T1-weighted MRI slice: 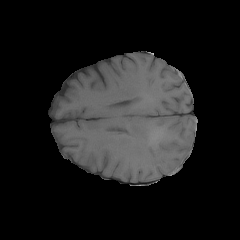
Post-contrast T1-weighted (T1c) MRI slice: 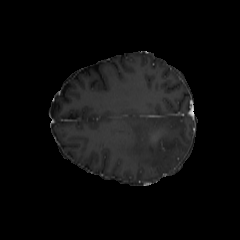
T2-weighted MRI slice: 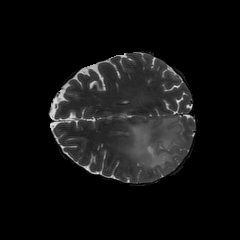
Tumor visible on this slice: yes